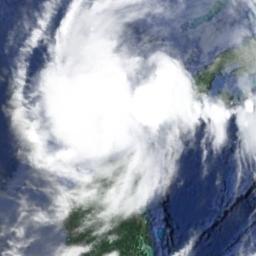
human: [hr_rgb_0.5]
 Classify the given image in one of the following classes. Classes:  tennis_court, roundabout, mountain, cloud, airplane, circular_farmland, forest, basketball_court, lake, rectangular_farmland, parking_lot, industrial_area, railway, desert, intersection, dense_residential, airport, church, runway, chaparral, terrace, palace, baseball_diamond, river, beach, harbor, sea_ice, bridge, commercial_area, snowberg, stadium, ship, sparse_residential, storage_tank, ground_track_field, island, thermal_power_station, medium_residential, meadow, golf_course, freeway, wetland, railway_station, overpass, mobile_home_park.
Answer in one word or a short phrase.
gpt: cloud